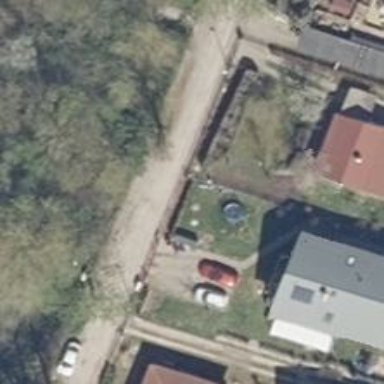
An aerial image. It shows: Residential road.